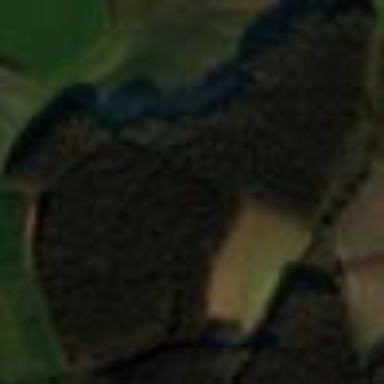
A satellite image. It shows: Mixed woodland with variety of leaf types and cycles.